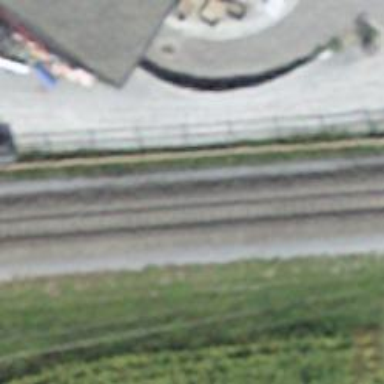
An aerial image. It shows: Narrow gauge railway with electrified contact lines.